Field crop: tomato
Growth stage: 2
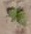
Species: solanum